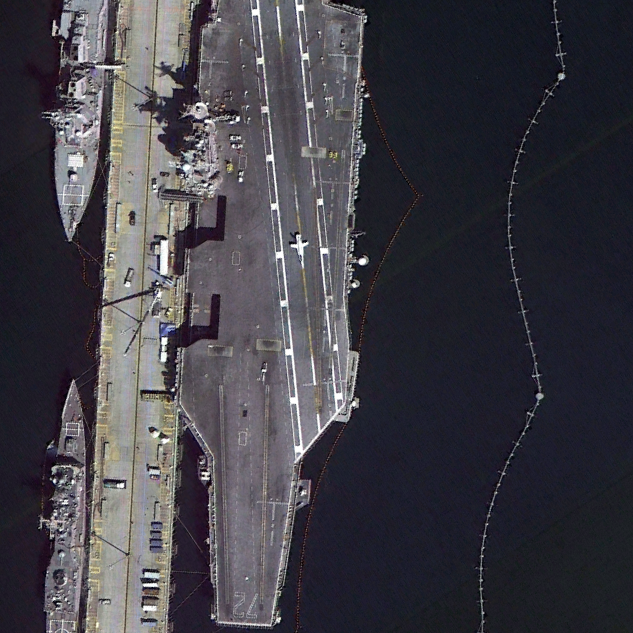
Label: aircraft_carrier